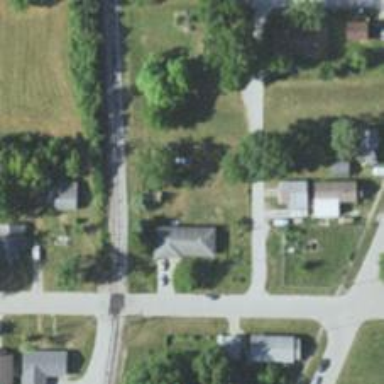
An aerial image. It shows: Alleyway designated as service road.